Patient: sex F, age 55
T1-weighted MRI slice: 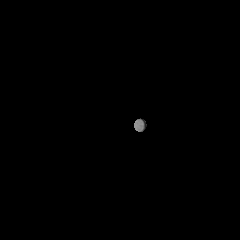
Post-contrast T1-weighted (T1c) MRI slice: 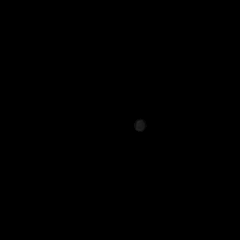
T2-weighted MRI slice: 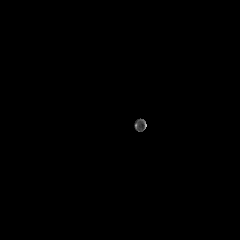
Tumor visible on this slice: no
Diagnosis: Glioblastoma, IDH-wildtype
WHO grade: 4